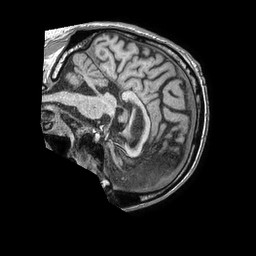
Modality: T1w
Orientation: sagittal
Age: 75
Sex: male
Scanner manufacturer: philips
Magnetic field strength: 1.5 T
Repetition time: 0.007711 s
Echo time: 0.003511 s